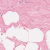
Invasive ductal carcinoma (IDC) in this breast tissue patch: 0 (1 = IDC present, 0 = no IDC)